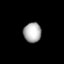
Tissue: lung
Cell type: Epithelial cells
Senescence score: 0.2083
Nuclear area (px): 344
Mean DAPI intensity: 174.837